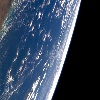
Label: water